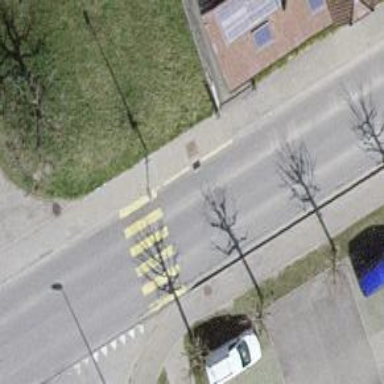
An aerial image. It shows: Uncontrolled zebra crossing on the road.